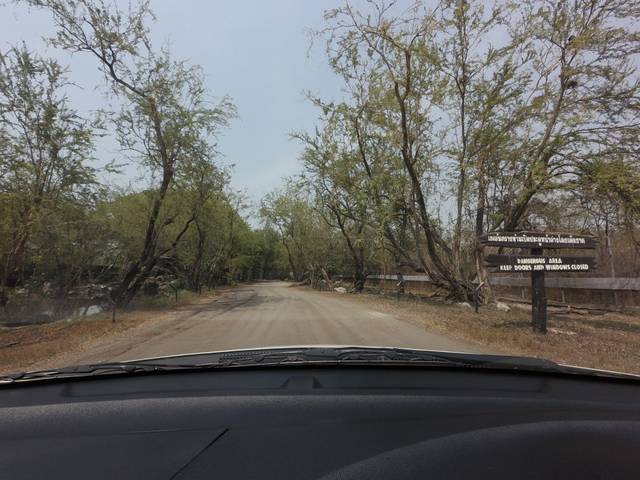
Region: Thailand
Coordinates: 13.868, 100.7